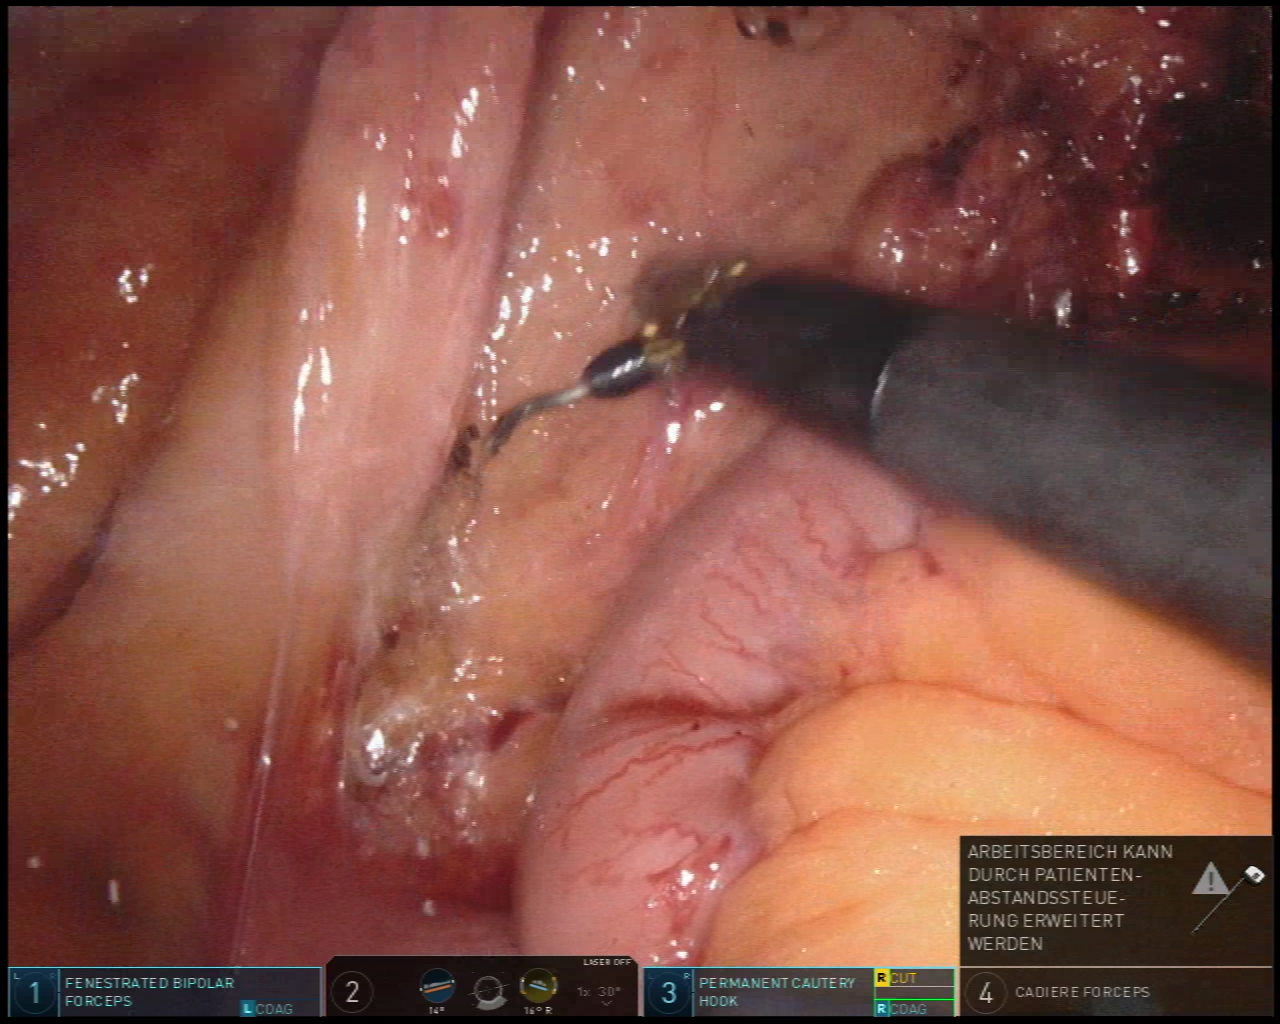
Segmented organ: small_intestine
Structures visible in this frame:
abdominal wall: no
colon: no
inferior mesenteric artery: no
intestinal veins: no
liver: no
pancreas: no
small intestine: yes
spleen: no
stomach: no
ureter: no
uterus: no
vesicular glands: no